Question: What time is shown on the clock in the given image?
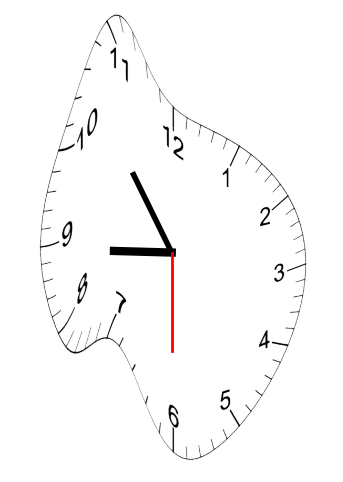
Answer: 08:53:30